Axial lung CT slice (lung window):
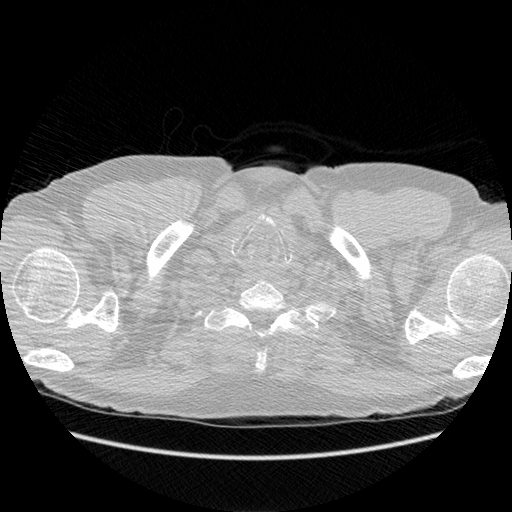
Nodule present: no